Field crop: maize
Growth stage: 2
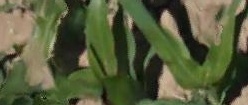
Species: maize